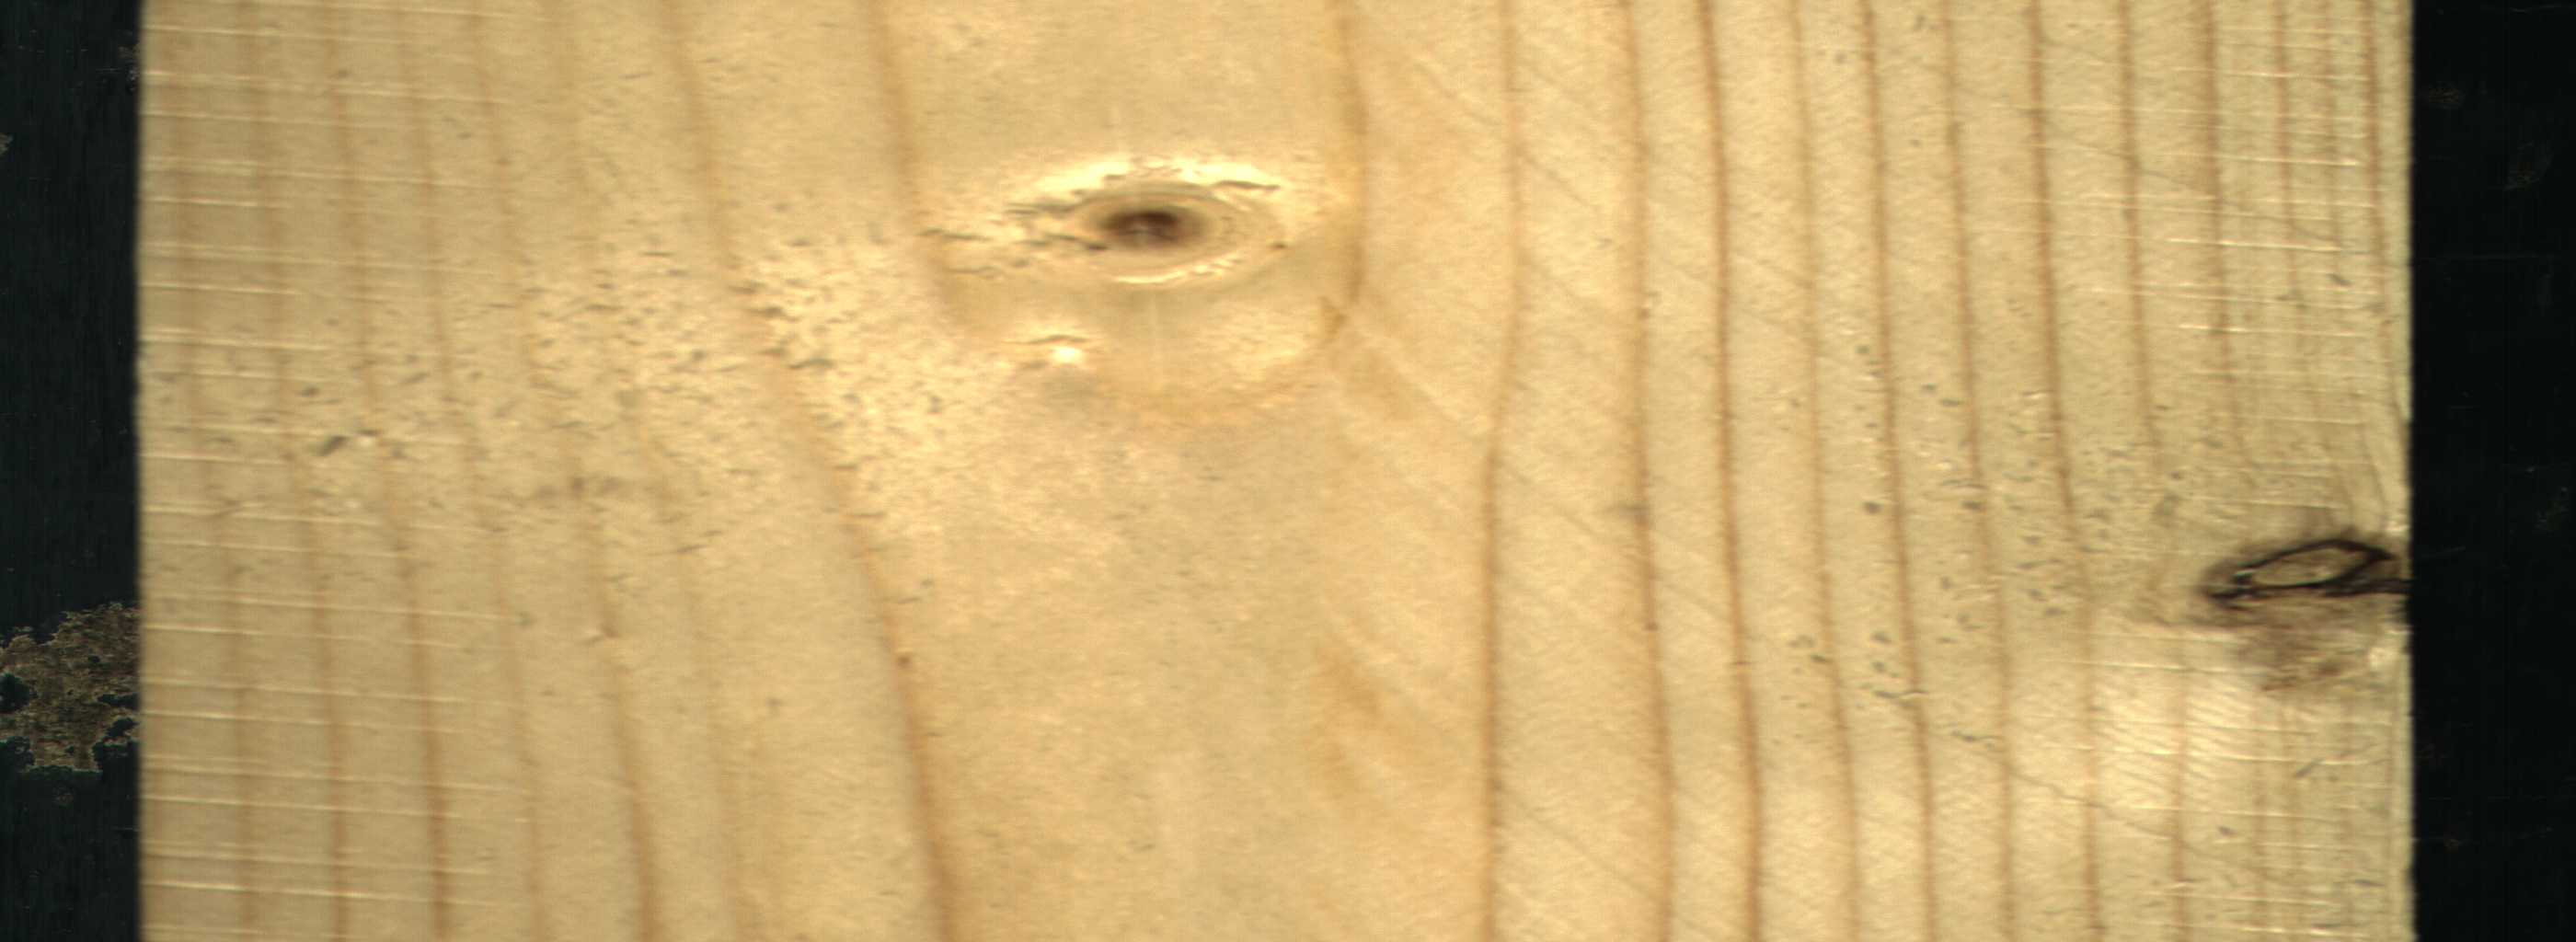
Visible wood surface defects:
Dead_Knot
Live_Knot